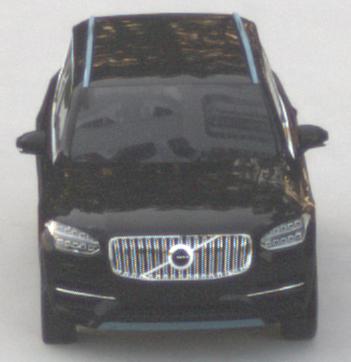
Make: Volvo
Model: XC90 B5
Detailed model: XC90 (L)
Model produced from: 2019/08
Model produced until: 2020/04
Doors: 5
Color: black
Road condition: dry road
Daytime: sunrise or sunset
Contrast: low contrast